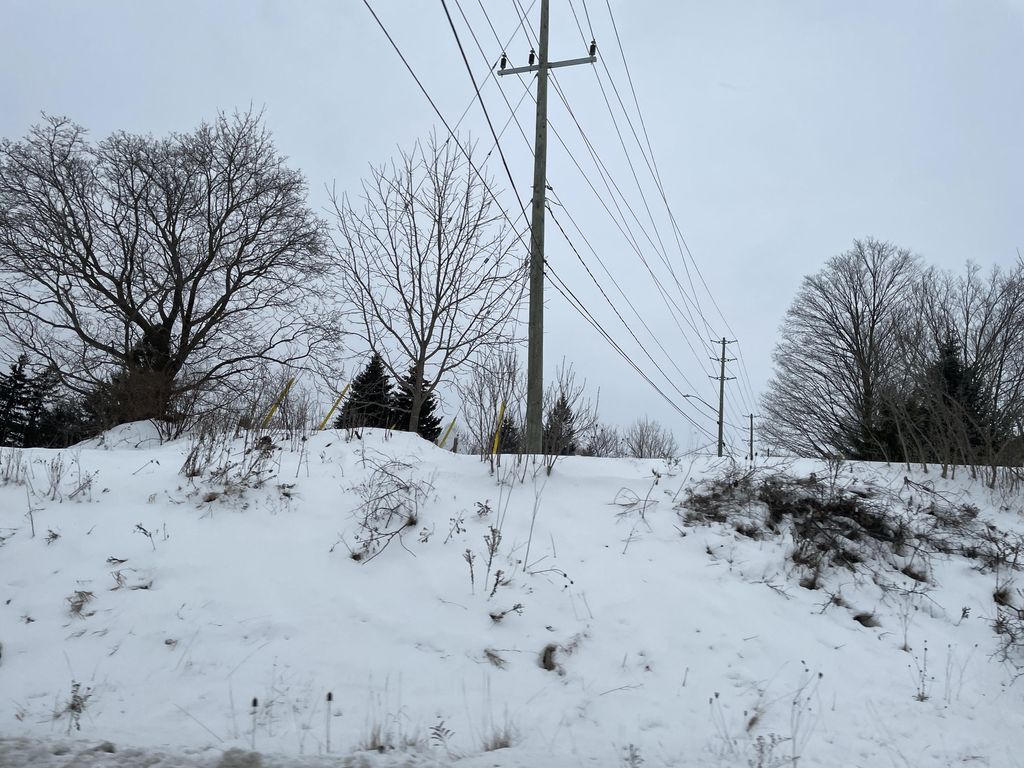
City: kitchener-waterloo